Question: <URL>
'''
PSECURITY_DESCRIPTOR pSecDesc = MyBuildSecurityDescriptor();
// Convert to a PISECURITY_DESCRIPTOR to view the contents.
PISECURITY_DESCRIPTOR piSecDesc = (PISECURITY_DESCRIPTOR)pSecDesc;
LPTSTR szSecDesc;
ConvertSecurityDescriptorToStringSecurityDescriptor(pSecDesc, SECURITY_DESCRIPTOR_REVISION,
DACL_SECURITY_INFORMATION | GROUP_SECURITY_INFORMATION | OWNER_SECURITY_INFORMATION | SACL_SECURITY_INFORMATION,
&szSecDesc,
NULL);
// At this point szSecDesc has the correct security descriptor in it.
// "D:(A;;KR;;;WD)(A;;KA;;;BA)" for those interested.
// Now to convert back from string version.
PSECURITY_DESCRIPTOR pSecurityDescriptor;
ConvertStringSecurityDescriptorToSecurityDescriptor(szSecDesc, SDDL_REVISION_1, &pSecurityDescriptor, NULL);
// Convert to a PISECURITY_DESCRIPTOR to view the contents.
PISECURITY_DESCRIPTOR piNewSecDesc = (PISECURITY_DESCRIPTOR)pSecurityDescriptor;
'''
Here are the debug views in visual studio for and for the above program;

So my question is why does the SECURITY_DESCRIPTOR after the conversions not have the correct data?
Given that <URL> "This function retrieves a security descriptor that the ConvertSecurityDescriptorToStringSecurityDescriptor function converted to string format." I would assume this simple program would work.
My work requires me to retrieve a SECURITY_DESCRIPTOR then pass this, via a pipe, to another program. The easiest way it seemed was to convert to a string, pass it across, then convert back on the other side.
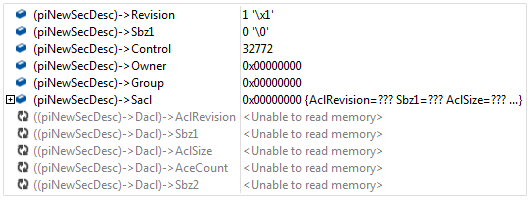
Answer: I strongly suspect that the differences you're seeing are because 'MyBuildSecurityDescriptor' builds an <URL>, but quite honestly, there's no real point to it; all Windows APIs accept absolute or self-relative security descriptors.
MSDN <URL> in the description for the SECURITY_DESCRIPTOR structure:
> Because the internal format of a security descriptor can vary, we
recommend that applications not modify the SECURITY_DESCRIPTOR
structure directly. For creating and manipulating a security
descriptor, use the functions listed in See Also.
I would use the <URL> to verify the consistency of your descriptors.